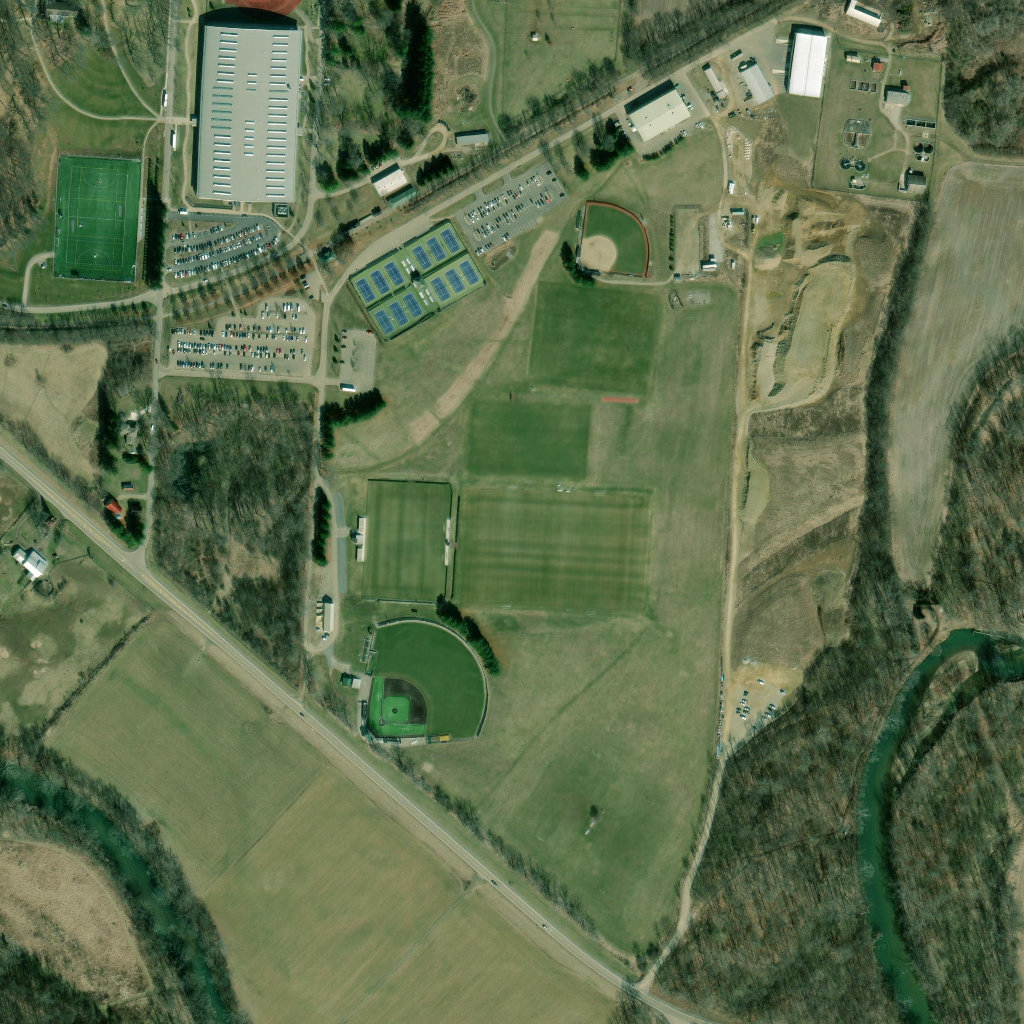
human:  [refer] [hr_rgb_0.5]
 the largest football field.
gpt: <box>[[34, 46, 44, 59, 0]]</box>